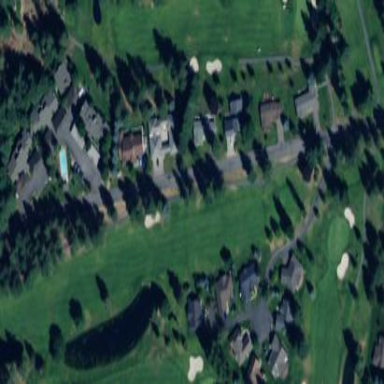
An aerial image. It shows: Scenic golf fairway.